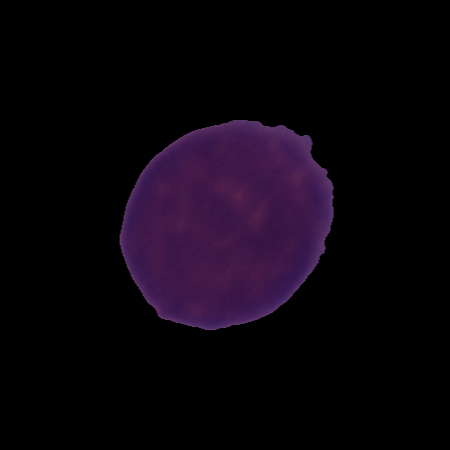
Label: cancer